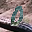
Label: 0